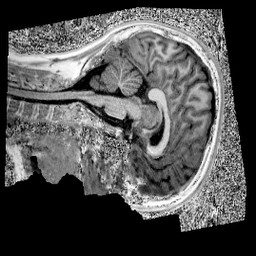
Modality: UNIT1
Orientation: sagittal
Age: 10
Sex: female
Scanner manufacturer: siemens
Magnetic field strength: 3 T
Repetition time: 4 s
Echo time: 0.00303 s